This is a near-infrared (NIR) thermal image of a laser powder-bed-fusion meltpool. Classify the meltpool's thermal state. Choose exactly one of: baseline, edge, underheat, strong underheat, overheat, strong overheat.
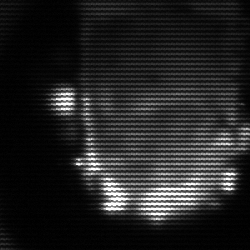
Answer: baseline